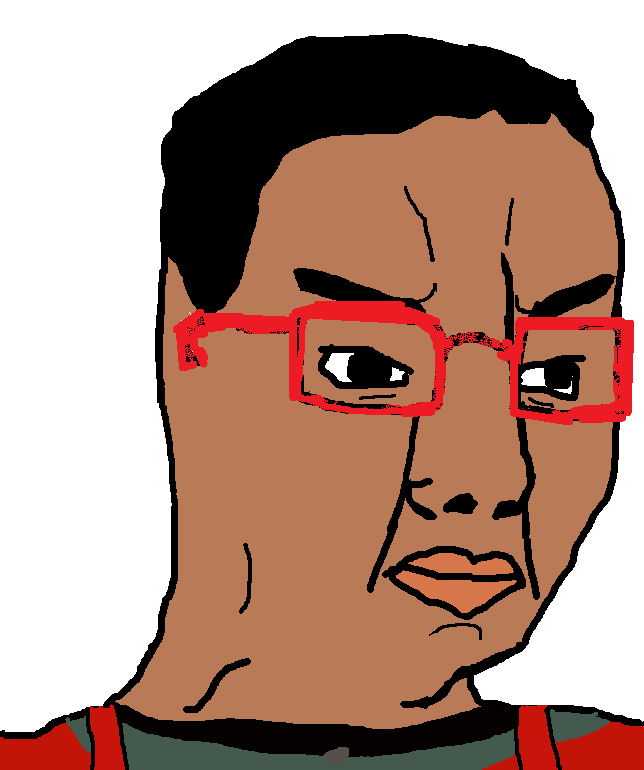
Label: 5_Poljak